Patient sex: M
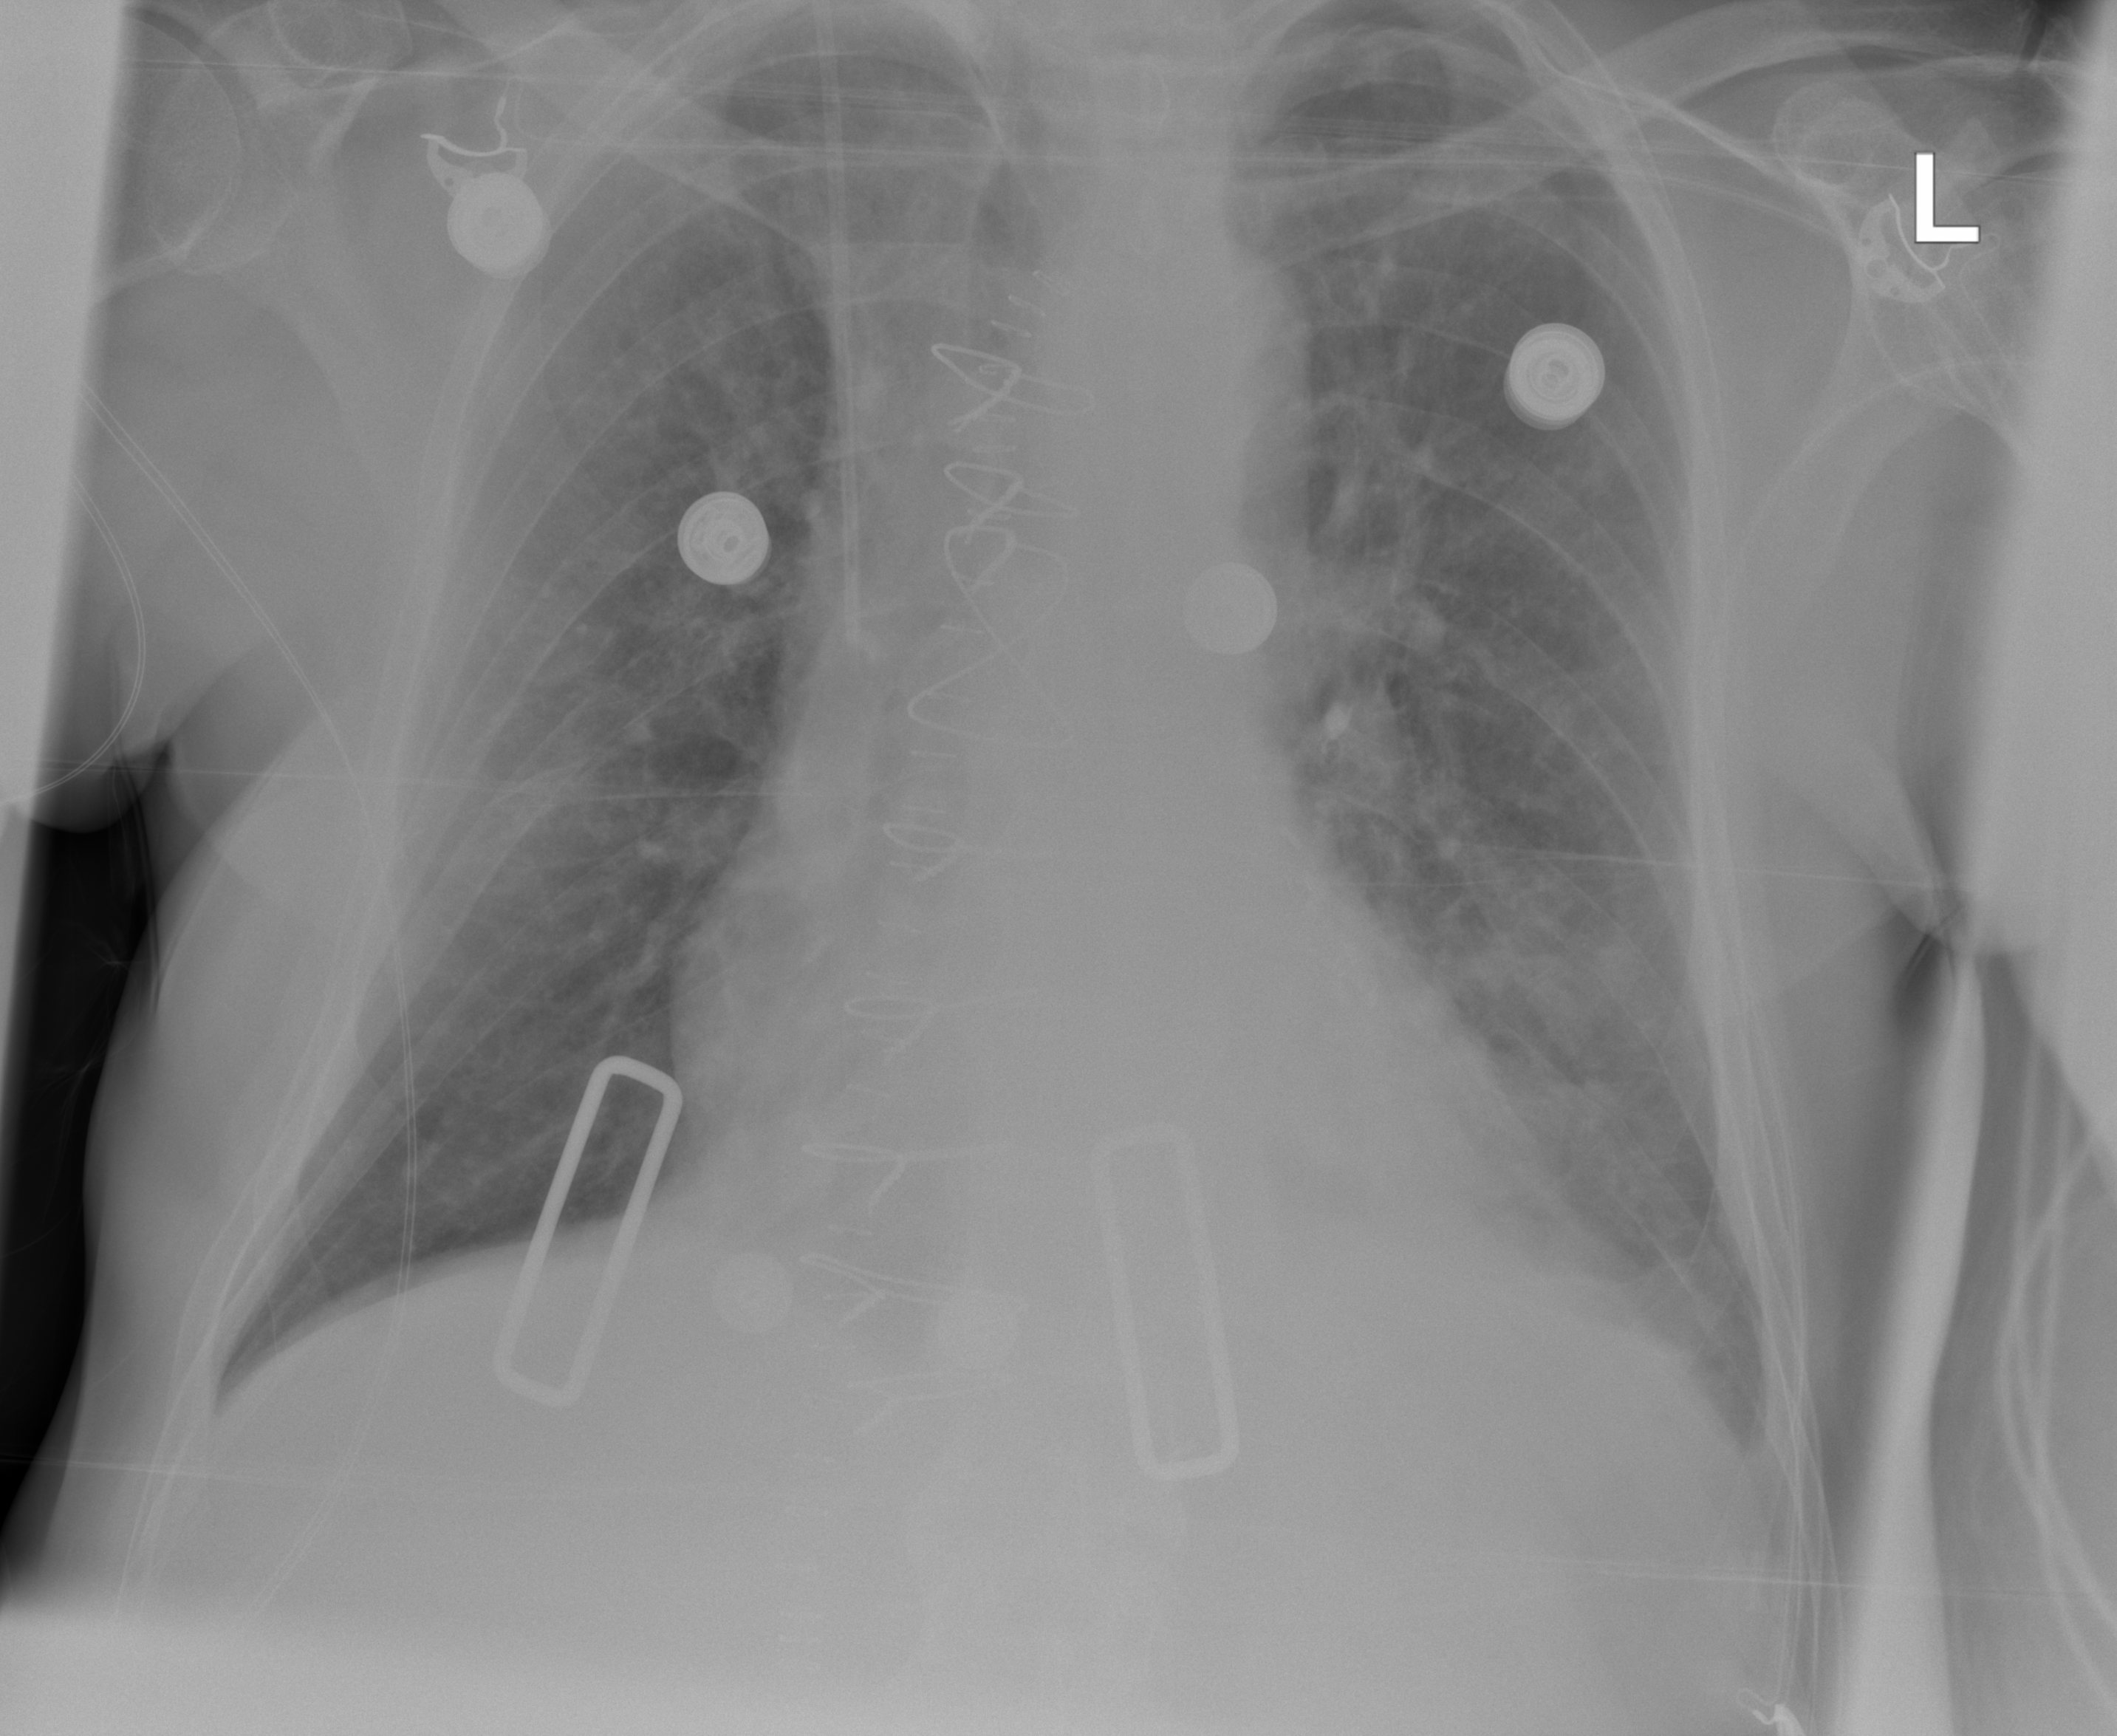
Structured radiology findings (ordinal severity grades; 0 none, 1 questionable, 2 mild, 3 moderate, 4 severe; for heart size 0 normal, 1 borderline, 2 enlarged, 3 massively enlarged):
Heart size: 1
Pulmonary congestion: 0
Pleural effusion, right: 0
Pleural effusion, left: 2
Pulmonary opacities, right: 0
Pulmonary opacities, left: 0
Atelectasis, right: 0
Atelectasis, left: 2